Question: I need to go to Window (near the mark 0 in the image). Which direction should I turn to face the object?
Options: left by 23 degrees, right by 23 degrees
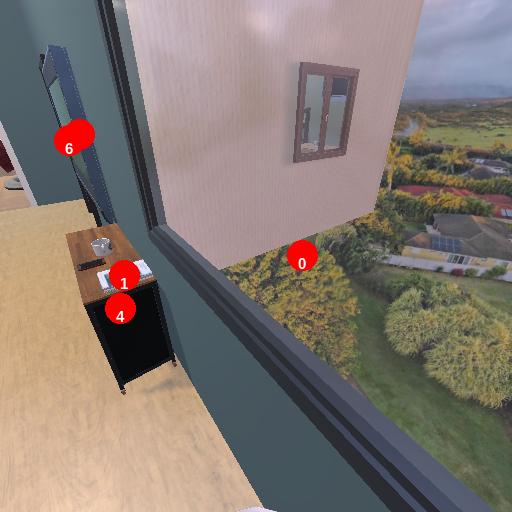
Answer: left by 23 degrees